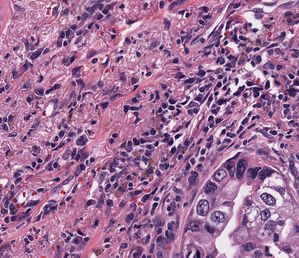
Tumor epithelial tissue: yes
Tumor-associated stroma tissue: yes
Normal tissue: no